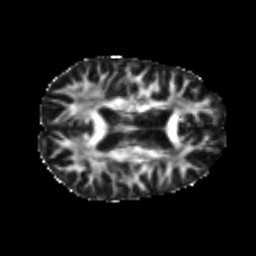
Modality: FA
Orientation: axial
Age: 24
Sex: female
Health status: healthy
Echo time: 0.074 s